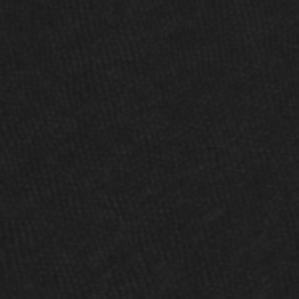
Label: frost